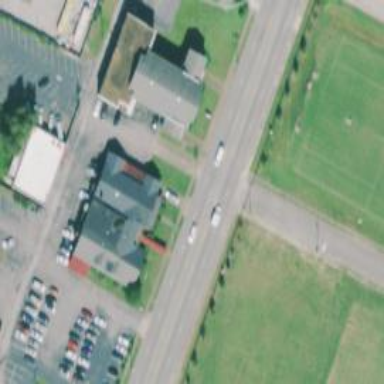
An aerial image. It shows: Primary highway with buffered cycle lane.